Interaction volume radius: 5 \u00c5
Interaction volume height: 15 \u00c5
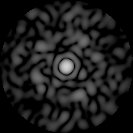
Disorder parameter: 0.8976